Field crop: maize
Growth stage: 1
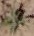
Species: atriplex